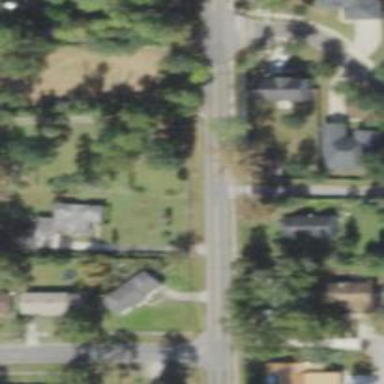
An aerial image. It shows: Unmarked road crossing.